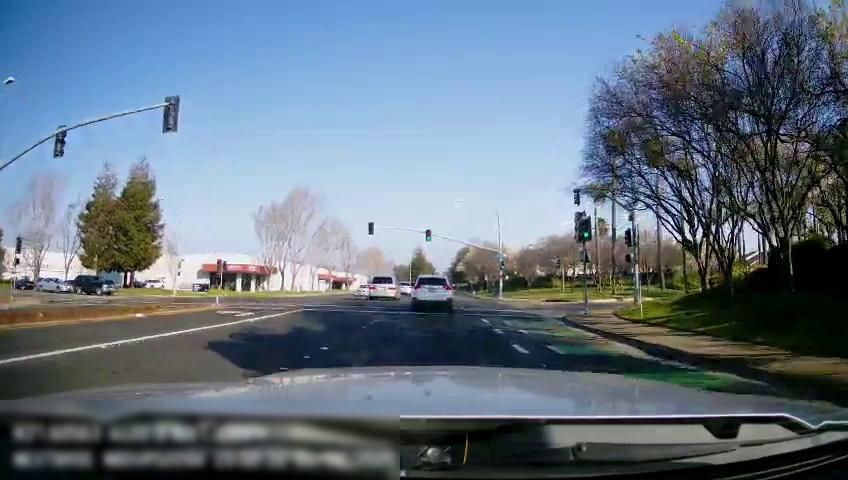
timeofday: Day
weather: Sunny
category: Drivable Space
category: Drivable Space
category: Vehicles | Car
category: Vehicles | Car
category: Vehicles | Car
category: Vehicles | SUV
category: Vehicles | Car
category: Vehicles | SUV
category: Vehicles | Van
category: Vehicles | SUV
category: Lanes | Alternate Lane
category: Lanes | Alternate Lane
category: Lanes | Current Lane
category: Lanes | Current Lane
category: Traffic | Lights
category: Traffic | Lights
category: Traffic | Lights
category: Traffic | Lights
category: Traffic | Lights
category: Traffic | Lights
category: Traffic | Lights
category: Traffic | Lights
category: Traffic | Lights
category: Traffic | Lights
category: Traffic | Lights
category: Traffic | Lights
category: Traffic | Lights
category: Traffic | Lights